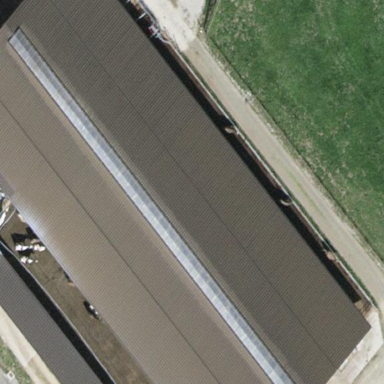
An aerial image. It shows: Farm auxiliary building.